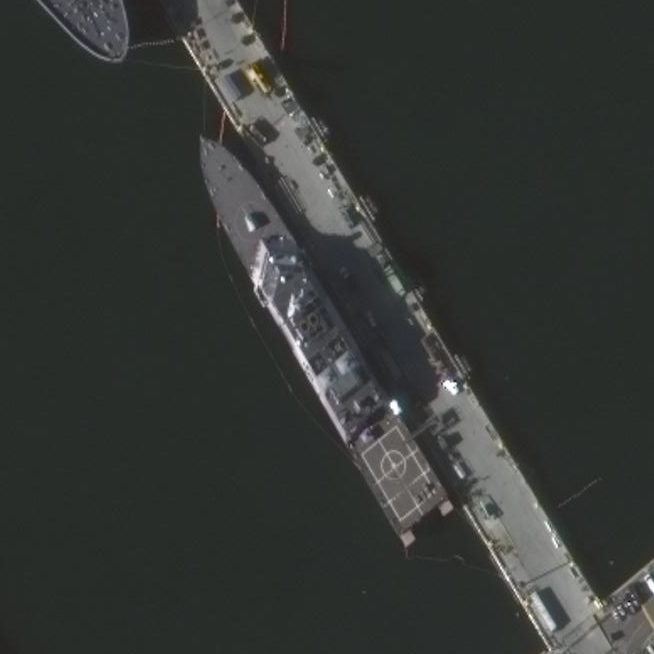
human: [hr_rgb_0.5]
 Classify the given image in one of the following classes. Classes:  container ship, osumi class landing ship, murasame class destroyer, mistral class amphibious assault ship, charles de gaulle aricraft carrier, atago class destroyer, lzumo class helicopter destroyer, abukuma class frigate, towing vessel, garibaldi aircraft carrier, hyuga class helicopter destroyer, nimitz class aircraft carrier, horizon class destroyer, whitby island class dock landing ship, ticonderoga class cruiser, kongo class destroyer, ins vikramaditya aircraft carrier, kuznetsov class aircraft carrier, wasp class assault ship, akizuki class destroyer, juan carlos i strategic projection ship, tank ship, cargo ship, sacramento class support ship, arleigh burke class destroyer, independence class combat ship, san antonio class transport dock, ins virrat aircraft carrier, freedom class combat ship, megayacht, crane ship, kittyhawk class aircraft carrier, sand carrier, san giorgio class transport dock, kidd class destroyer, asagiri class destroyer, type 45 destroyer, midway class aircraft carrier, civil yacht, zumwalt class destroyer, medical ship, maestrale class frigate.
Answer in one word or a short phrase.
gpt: Freedom class combat ship